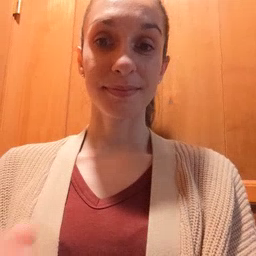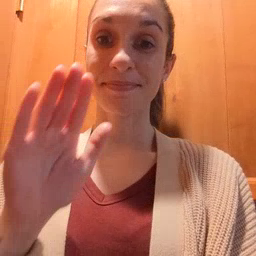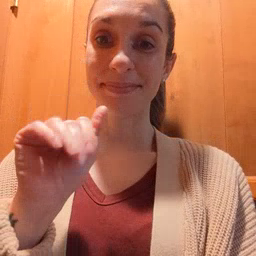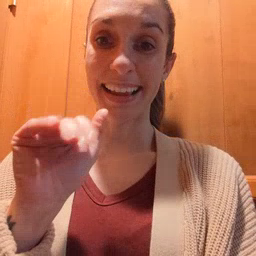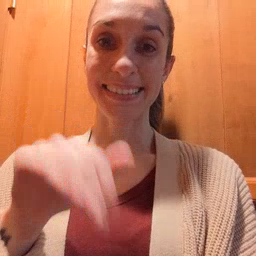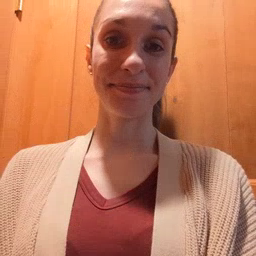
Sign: bye